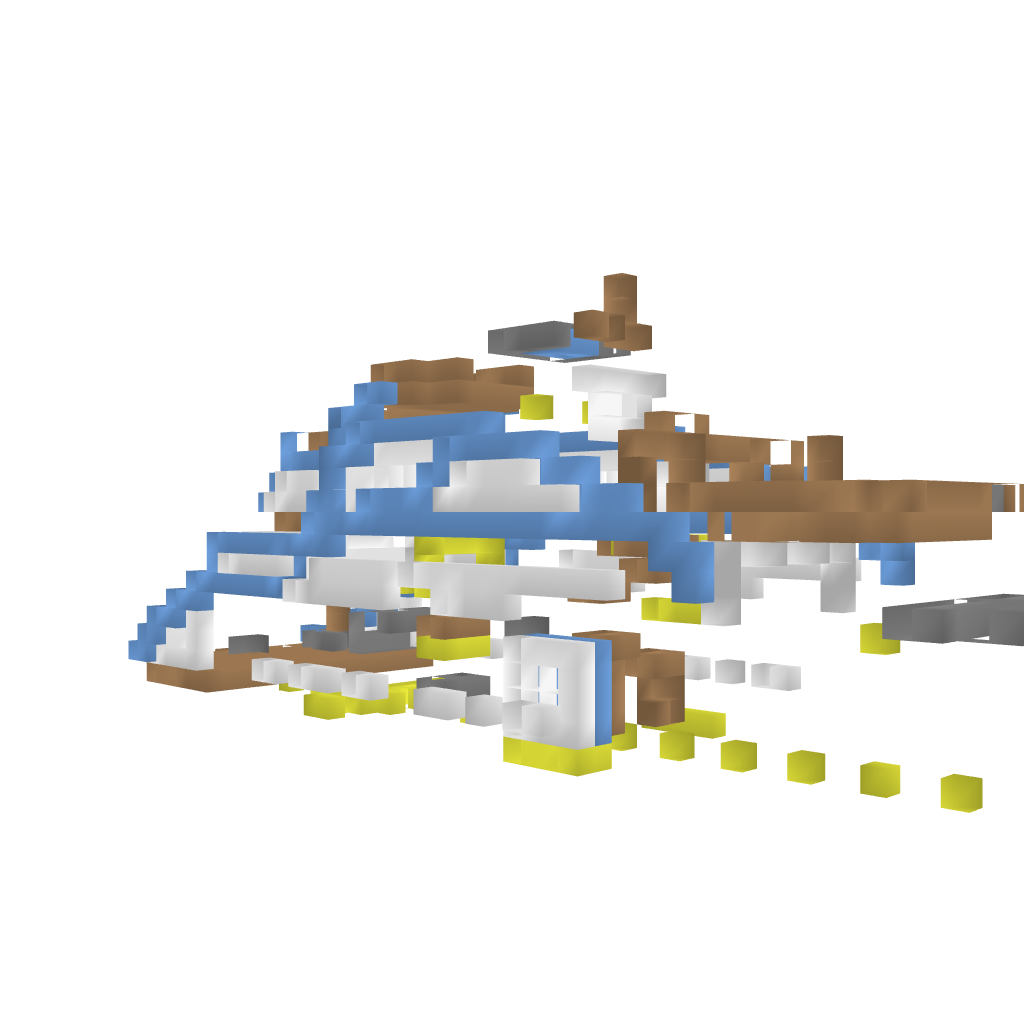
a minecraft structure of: Yaht (Ecl1pse8) 1.7.2 bad low quality